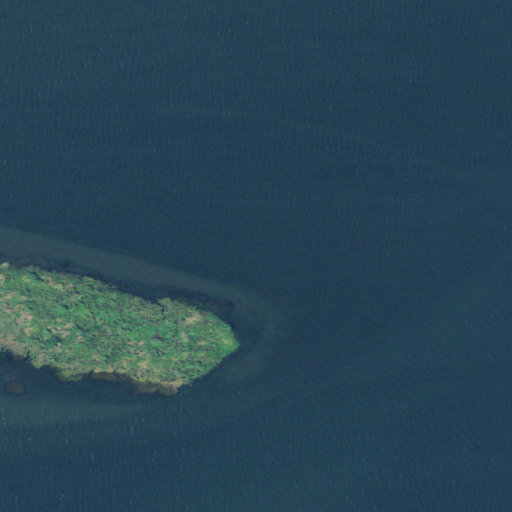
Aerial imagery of island in Oregon named McGregor Island containing open water and herbaceous wetlands